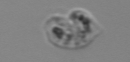
Label: Amoeba